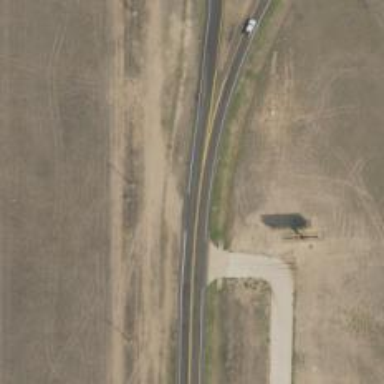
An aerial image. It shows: Trunk link highway.